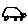
Label: car